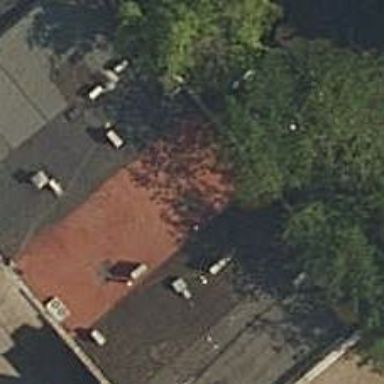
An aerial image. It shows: Cafe.